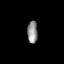
Tissue: prostate
Cell type: T cells
Senescence score: 0.2962
Nuclear area (px): 222
Mean DAPI intensity: 145.55